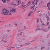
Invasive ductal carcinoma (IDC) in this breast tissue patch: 1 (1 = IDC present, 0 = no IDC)